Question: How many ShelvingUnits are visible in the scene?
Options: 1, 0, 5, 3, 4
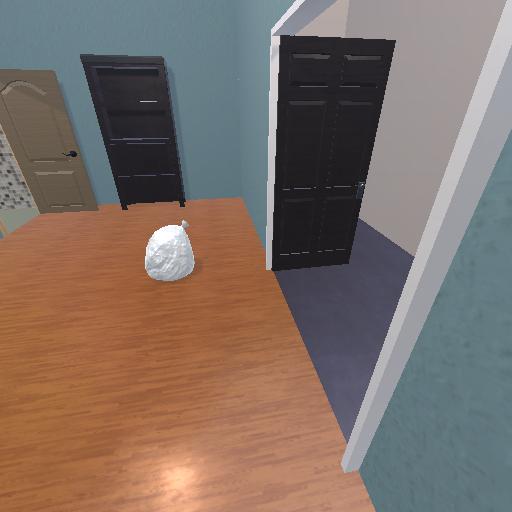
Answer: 1